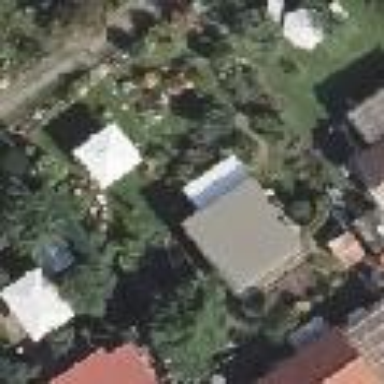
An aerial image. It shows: Plot in the allotments.